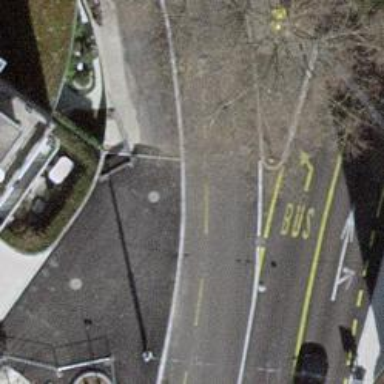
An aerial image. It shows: Unmarked road crossing.